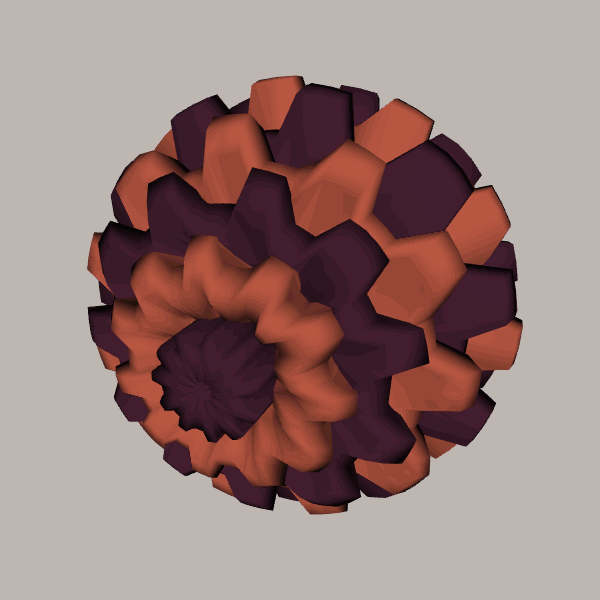
Background: light